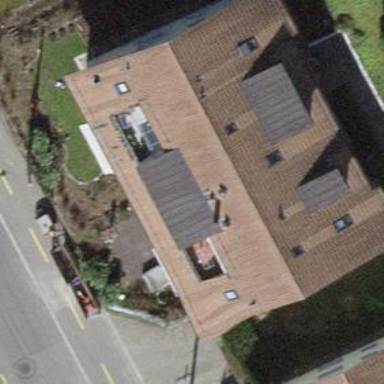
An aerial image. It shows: Apartment building with tile roof.